Field crop: maize
Growth stage: 2
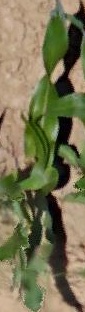
Species: maize